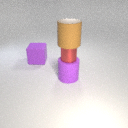
small red metal cylinder below large brown rubber cylinder